Question: I am trying to implement similar screen. Unable to add different items at proper place. I want to add shoes at the proper place.

'''
<?xml version="1.0" encoding="utf-8"?><RelativeLayout
android:layout_width="0dp"
android:layout_height="match_parent"
android:layout_weight="0.5"
android:padding="0dp">
<ImageView
android:id="@+id/imgBody"
android:layout_width="match_parent"
android:layout_height="match_parent"
android:layout_alignParentStart="true"
android:layout_alignParentTop="true"
android:scaleType="fitXY"
android:src="@drawable/dress" />
<ImageView
android:id="@+id/imgFeet"
android:layout_width="match_parent"
android:layout_height="wrap_content"
android:layout_alignBottom="@+id/imgBody"
android:layout_alignParentBottom="true"
android:layout_centerHorizontal="true"
android:layout_marginTop="0dp"
android:src="@drawable/ic_shoe1"
android:visibility="gone" />
<ImageView
android:id="@+id/imgFace"
android:layout_width="50dp"
android:layout_height="wrap_content"
android:layout_marginLeft="55dp"
android:layout_marginTop="0dp"
android:src="@drawable/ic_head"
android:visibility="gone" />
'''
'''
<android.support.v7.widget.RecyclerView
android:id="@+id/recyclerView"
android:layout_width="wrap_content"
android:layout_height="wrap_content"
android:background="@android:color/white"/>
'''
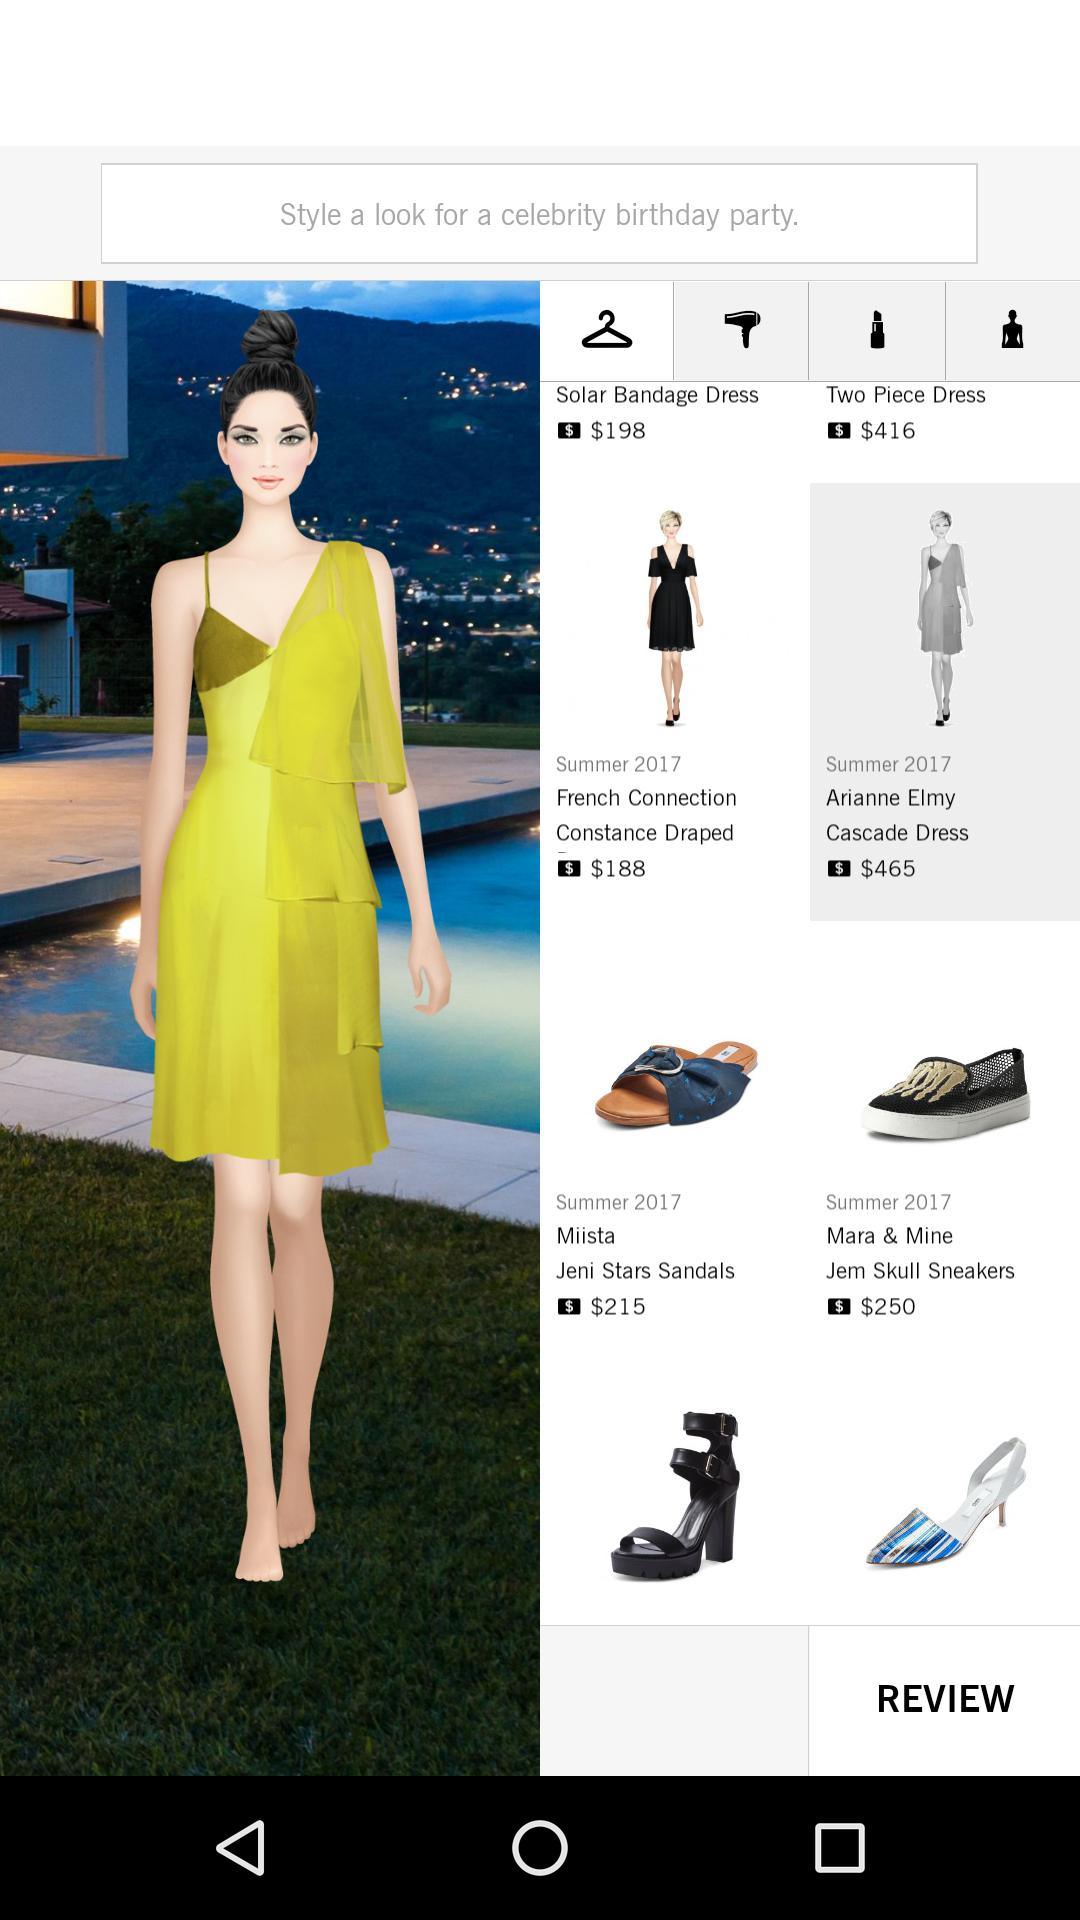
Answer: Use Constraint Layout it will be easy for you to Design your Requirement
Add this dependency in your Project
'''
compile 'com.android.support.constraint:constraint-layout:1.0.2'
'''
Here I have added a code for your design
'''
<?xml version="1.0" encoding="utf-8"?>
<android.support.constraint.ConstraintLayout xmlns:android="http://schemas.android.com/apk/res/android"
xmlns:app="http://schemas.android.com/apk/res-auto"
xmlns:tools="http://schemas.android.com/tools"
android:layout_width="match_parent"
android:layout_height="match_parent">
<ImageView
android:id="@+id/imageView3"
android:layout_width="0dp"
android:layout_height="0dp"
android:scaleType="fitXY"
app:layout_constraintBottom_toBottomOf="parent"
app:layout_constraintHorizontal_bias="1.0"
app:layout_constraintLeft_toLeftOf="parent"
app:layout_constraintRight_toLeftOf="@+id/guideline4"
app:layout_constraintTop_toTopOf="parent"
app:layout_constraintVertical_bias="1.0"
app:srcCompat="@drawable/splash" />
<android.support.constraint.Guideline
android:id="@+id/guideline4"
android:layout_width="wrap_content"
android:layout_height="wrap_content"
android:orientation="vertical"
app:layout_constraintGuide_percent="0.5"
tools:layout_editor_absoluteX="0dp"
tools:layout_editor_absoluteY="0dp" />
<android.support.design.widget.TabLayout
android:id="@+id/tabLayout"
android:layout_width="0dp"
android:layout_height="wrap_content"
android:minHeight="55dip"
app:layout_constraintLeft_toLeftOf="@+id/guideline4"
app:layout_constraintRight_toRightOf="parent"
app:layout_constraintTop_toTopOf="parent">
<android.support.design.widget.TabItem
android:layout_width="wrap_content"
android:layout_height="wrap_content"
android:text="Left" />
<android.support.design.widget.TabItem
android:layout_width="wrap_content"
android:layout_height="wrap_content"
android:text="Center" />
<android.support.design.widget.TabItem
android:layout_width="wrap_content"
android:layout_height="wrap_content"
android:text="Right" />
</android.support.design.widget.TabLayout>
<Button
android:id="@+id/button"
android:layout_width="wrap_content"
android:layout_height="wrap_content"
android:text="Review"
app:layout_constraintBottom_toBottomOf="parent"
app:layout_constraintHorizontal_bias="1.0"
app:layout_constraintLeft_toLeftOf="@+id/guideline4"
app:layout_constraintRight_toRightOf="parent"
tools:layout_editor_absoluteX="265dp"
tools:layout_editor_absoluteY="463dp" />
<android.support.v7.widget.RecyclerView
android:layout_width="0dp"
android:layout_height="0dp"
android:layout_marginBottom="0dp"
android:layout_marginLeft="0dp"
android:layout_marginRight="0dp"
android:layout_marginTop="0dp"
app:layout_constraintBottom_toTopOf="@+id/button"
app:layout_constraintHorizontal_bias="1.0"
app:layout_constraintLeft_toLeftOf="@+id/guideline4"
app:layout_constraintRight_toRightOf="parent"
app:layout_constraintTop_toBottomOf="@+id/tabLayout"
app:layout_constraintVertical_bias="0.0" />
</android.support.constraint.ConstraintLayout>
'''